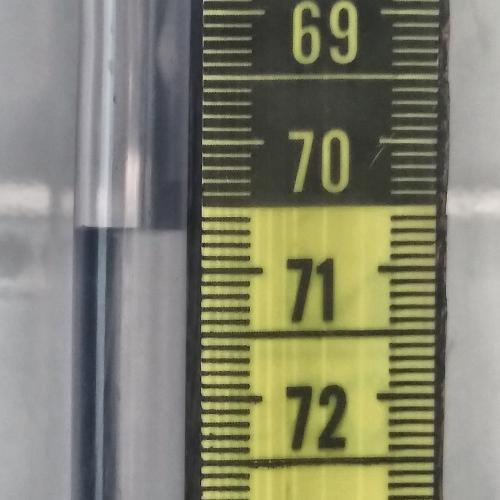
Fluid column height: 70.7 cm